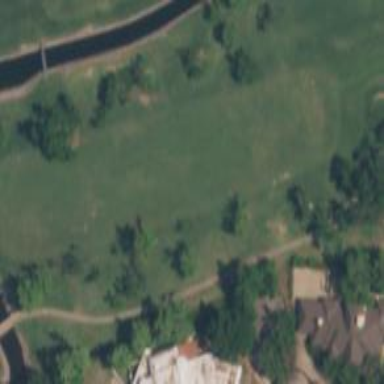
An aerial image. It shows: Golf fairway surrounded by grass.